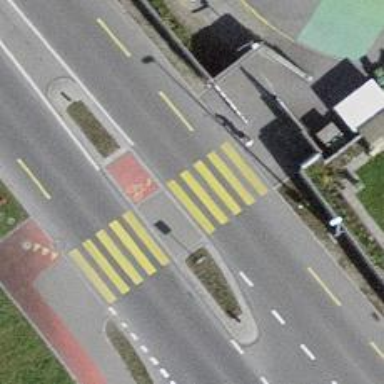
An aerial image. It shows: Asphalt footway on traffic island.